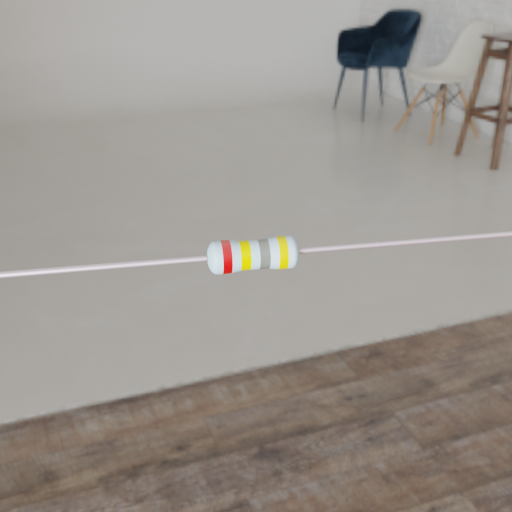
Resistor colour bands (in order): red, yellow, gray, yellow